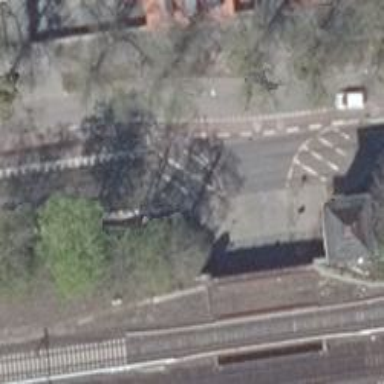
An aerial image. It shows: Level crossing along the railway.